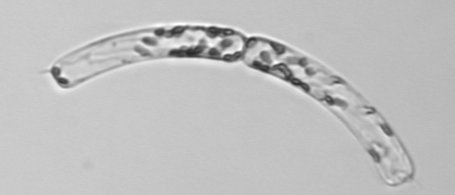
Label: Guinardia_striata